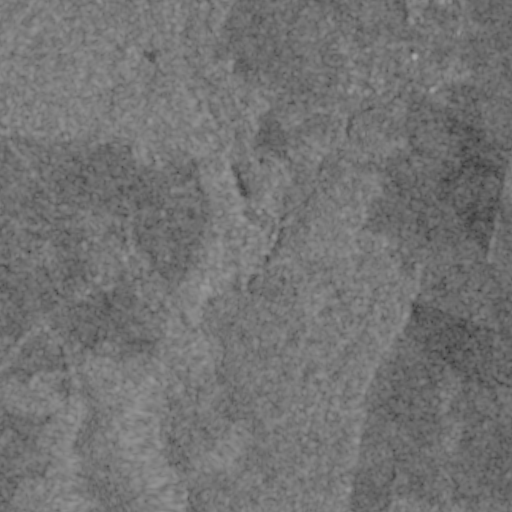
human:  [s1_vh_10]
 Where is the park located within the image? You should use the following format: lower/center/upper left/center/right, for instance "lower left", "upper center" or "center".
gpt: The park is located in the center left of the image.
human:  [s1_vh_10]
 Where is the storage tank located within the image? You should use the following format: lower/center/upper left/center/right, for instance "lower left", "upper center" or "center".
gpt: The storage tank is located in the upper center of the image.
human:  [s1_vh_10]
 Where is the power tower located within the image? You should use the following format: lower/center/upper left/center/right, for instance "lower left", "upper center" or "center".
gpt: There is no power tower in the image.

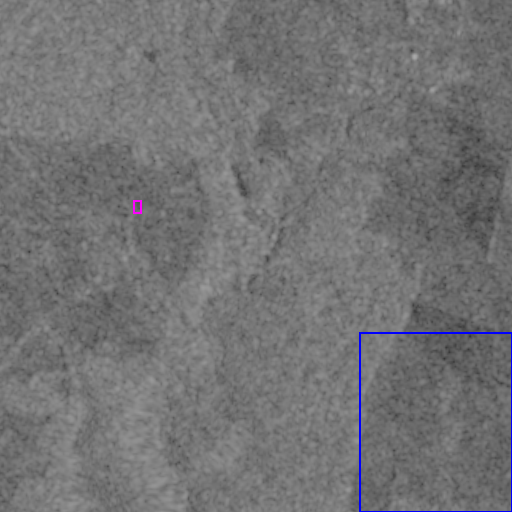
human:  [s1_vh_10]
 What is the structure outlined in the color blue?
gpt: The structure outlined in blue is a crop field.
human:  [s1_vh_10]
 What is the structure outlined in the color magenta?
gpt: The structure outlined in magenta is a parking lot.
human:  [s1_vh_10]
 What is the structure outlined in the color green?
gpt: There is no green outline.